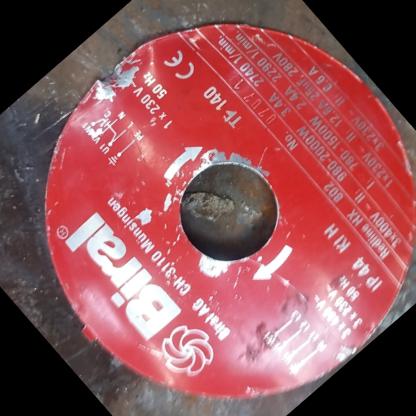
Klasa: tabliczka-znamionowa